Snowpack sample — Snodgrass Mountain, Crested Butte, Colorado (2/4/25, 12:06 PM MST)
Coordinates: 38.923, -106.968
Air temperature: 35 °F
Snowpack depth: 80 cm
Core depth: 80 cm
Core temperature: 32 °F
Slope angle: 14°, slope face: 78°
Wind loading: low
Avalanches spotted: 0
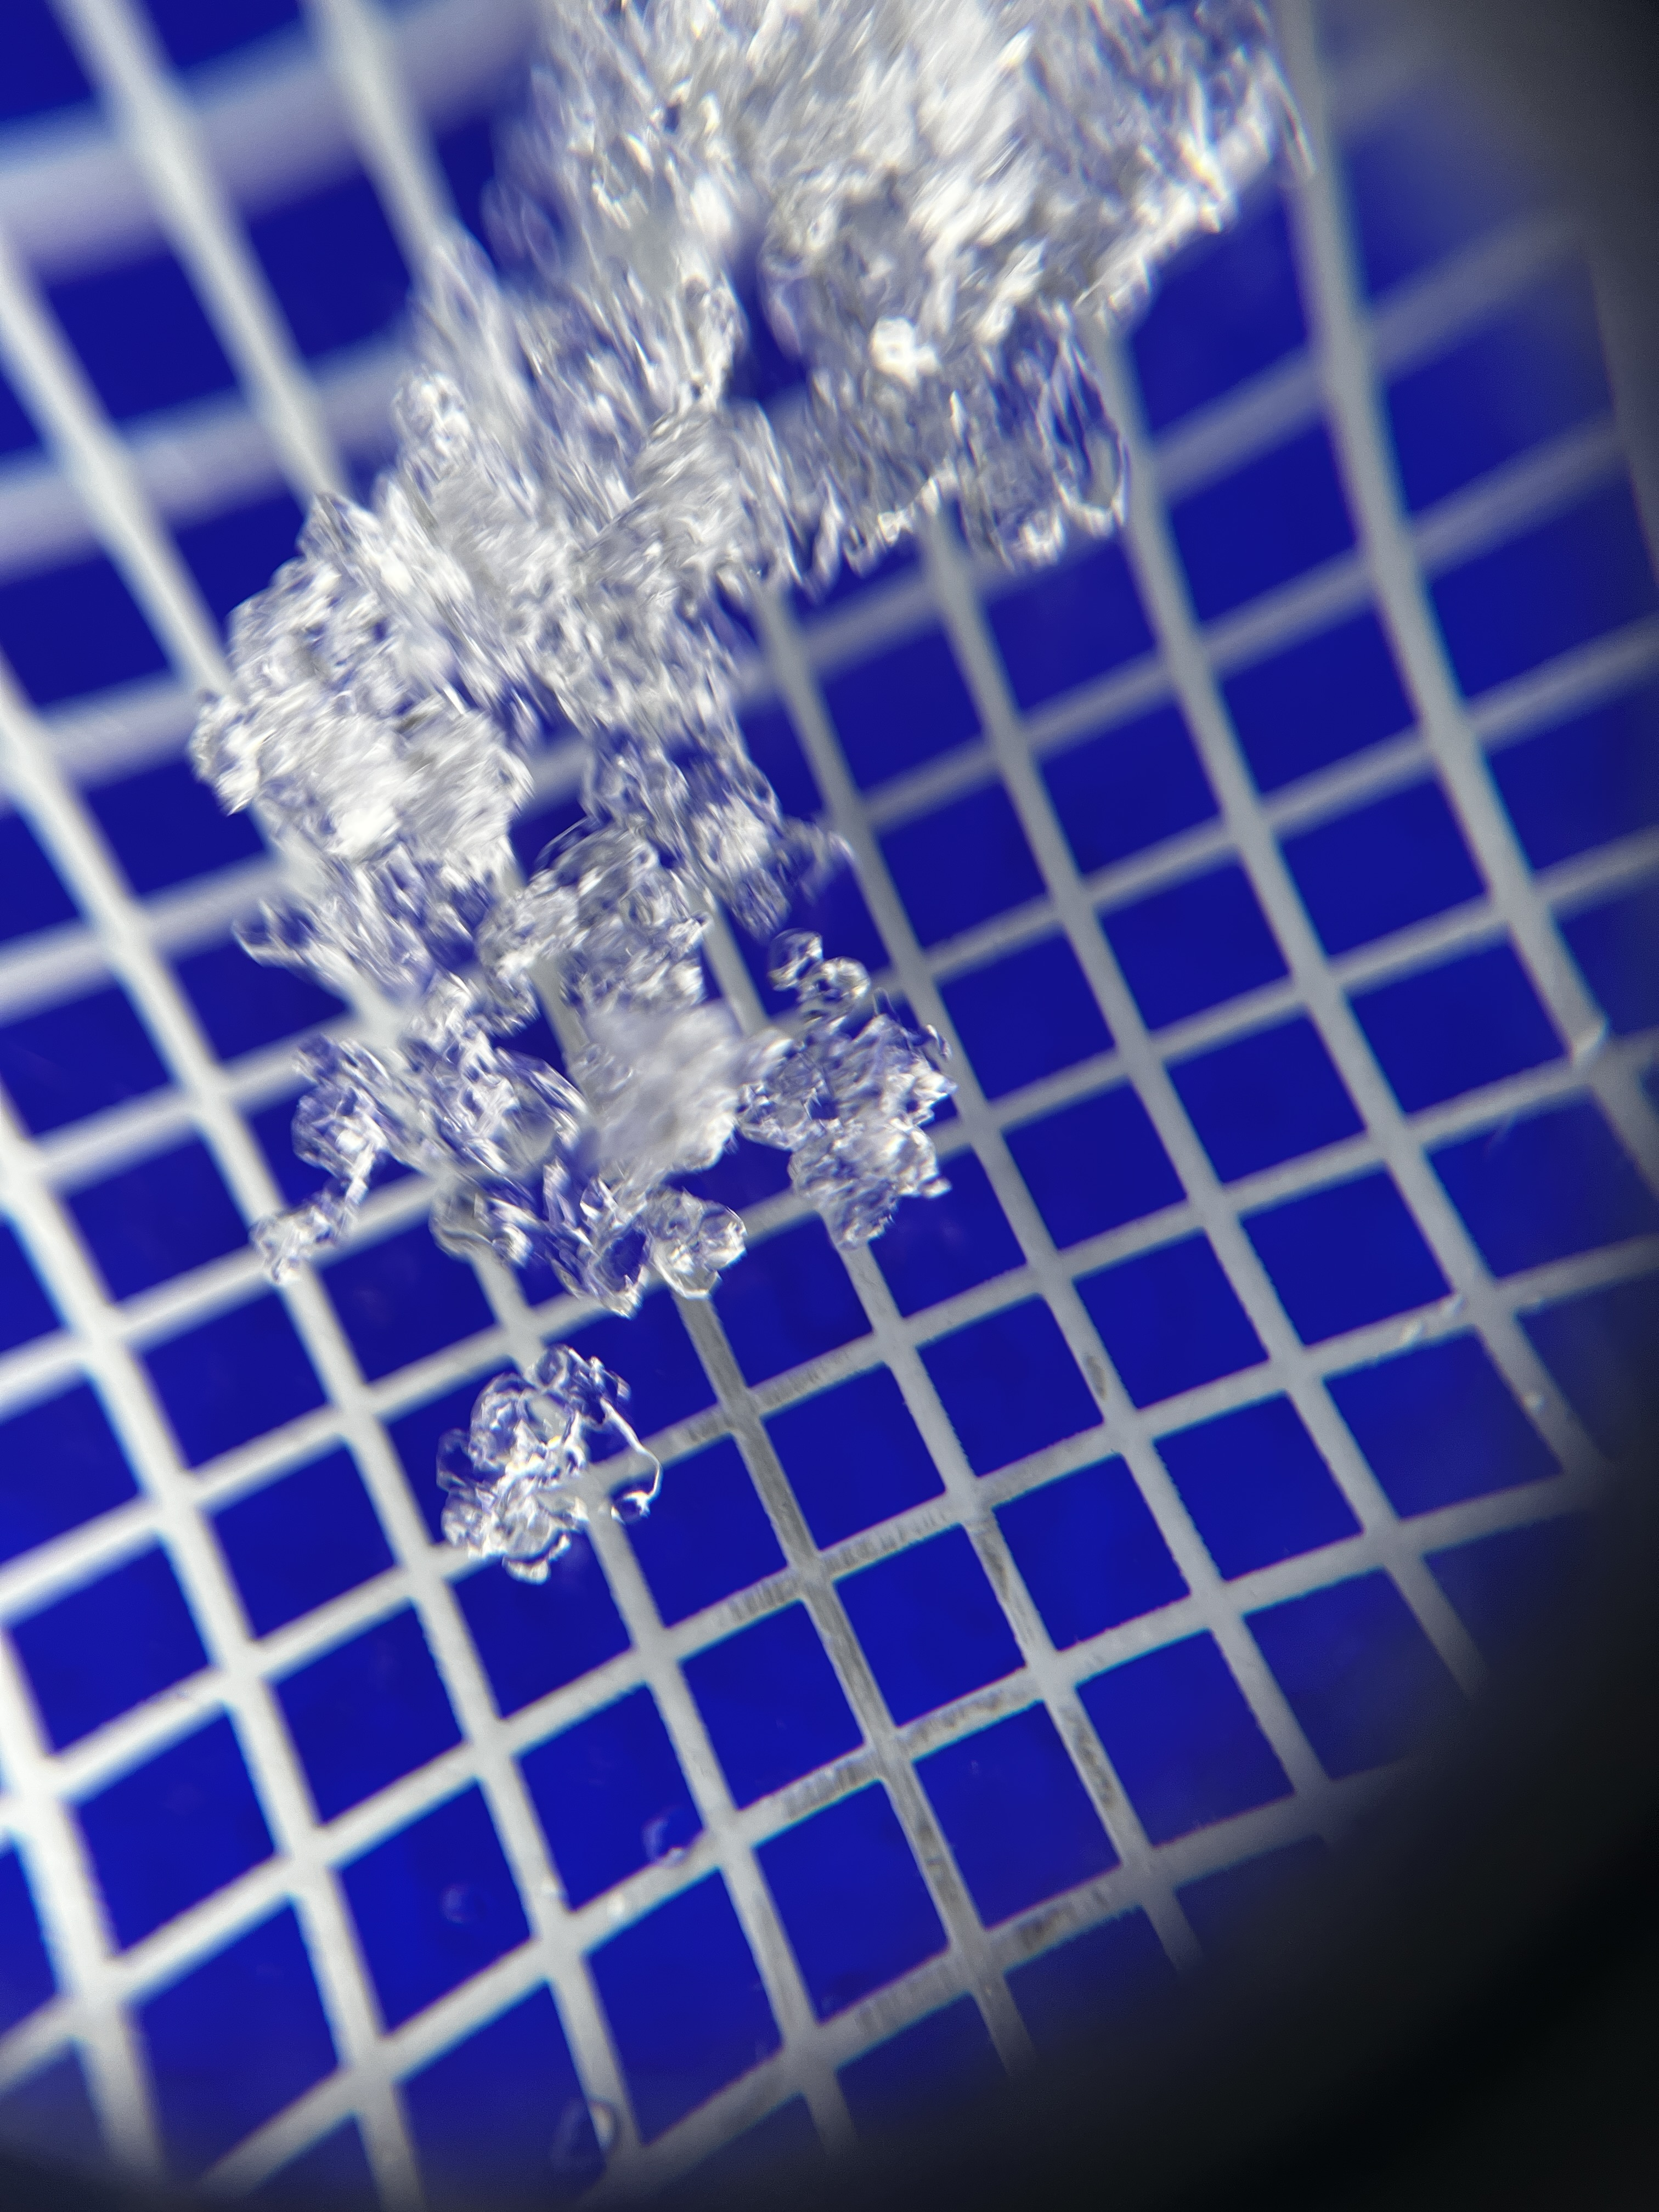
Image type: magnified_profile
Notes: No avalanches nearby, unusually warm weather for the last month reported by residents, Collected 25 yards from treeline